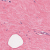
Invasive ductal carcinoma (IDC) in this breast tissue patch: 0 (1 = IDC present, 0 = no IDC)